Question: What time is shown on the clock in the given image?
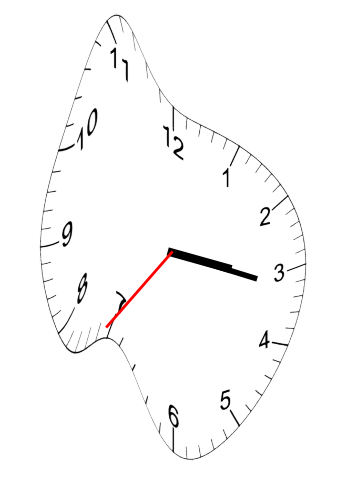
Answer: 03:16:36